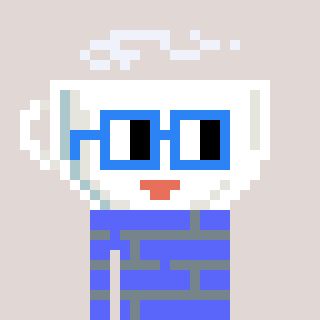
a pixel art character with square blue glasses, a mug-shaped head and a purple-colored body on a warm background